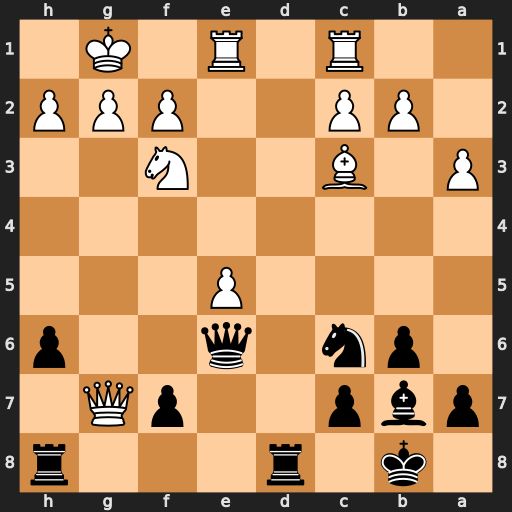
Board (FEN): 1k1r3r/pbp2pQ1/1pn1q2p/4P3/8/P1B2N2/1PP2PPP/2R1R1K1
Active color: b
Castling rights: -
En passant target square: -
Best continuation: Rhg8 Qf6 Qg4